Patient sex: M
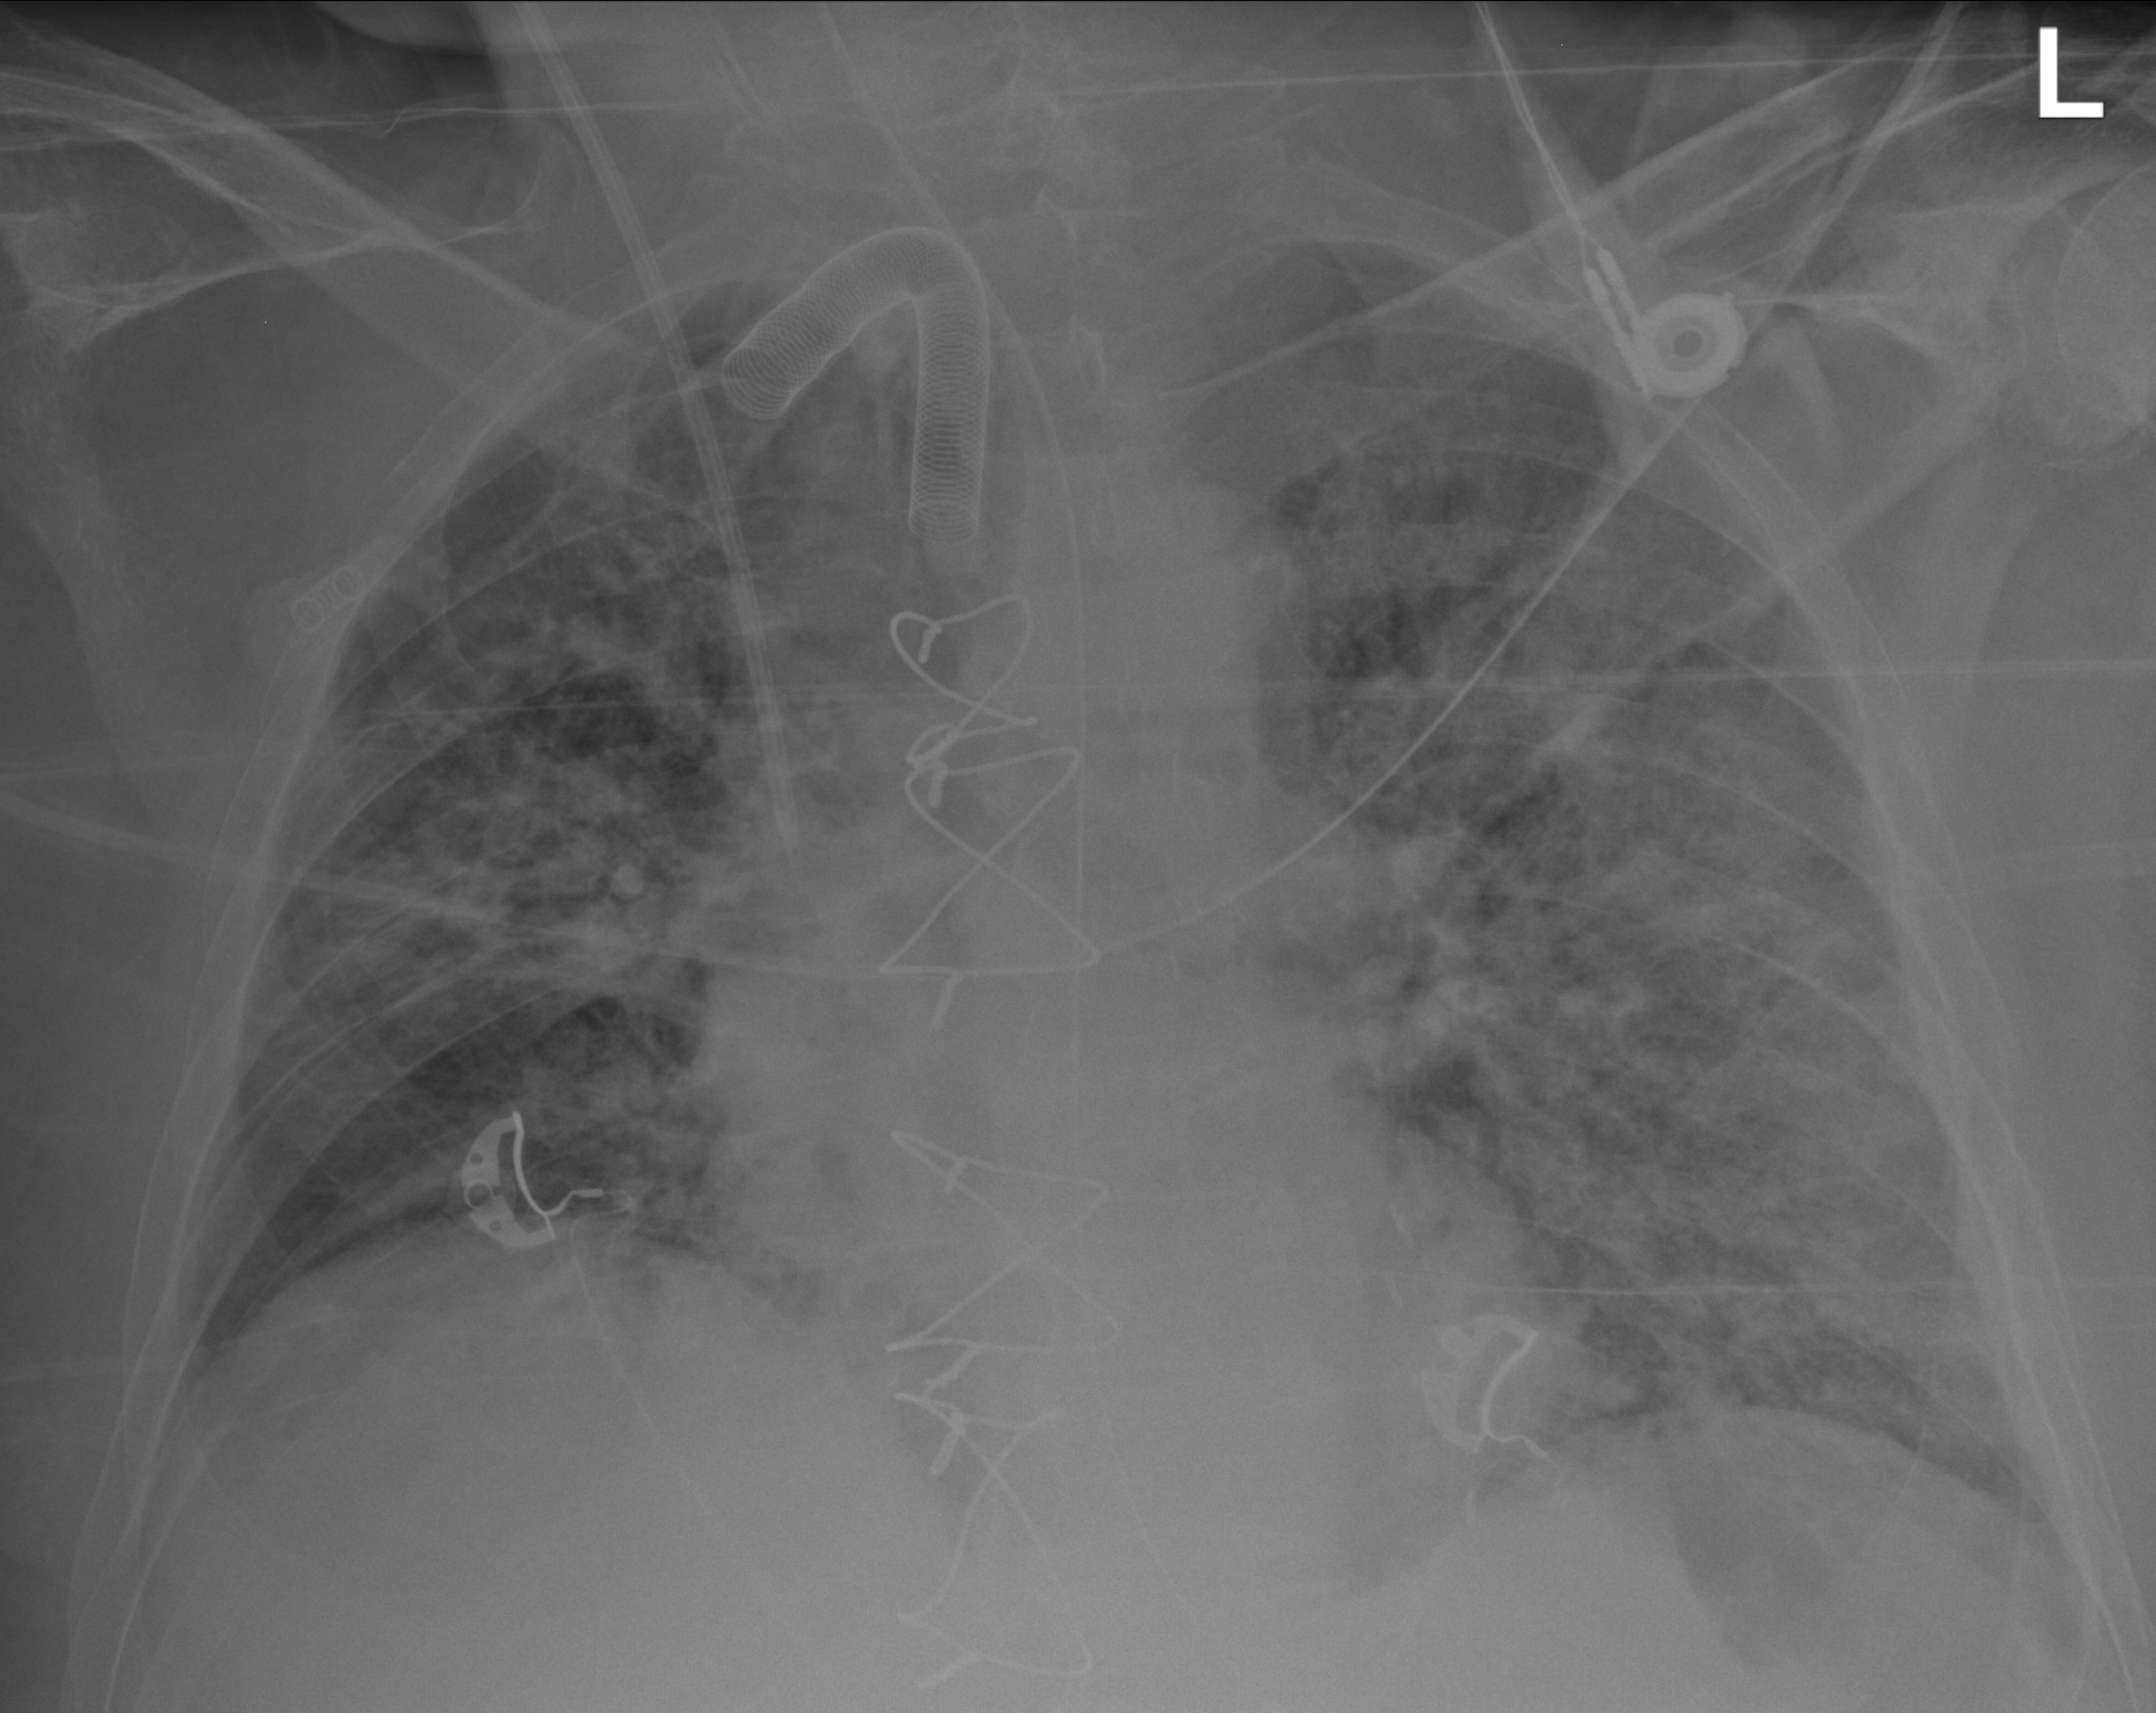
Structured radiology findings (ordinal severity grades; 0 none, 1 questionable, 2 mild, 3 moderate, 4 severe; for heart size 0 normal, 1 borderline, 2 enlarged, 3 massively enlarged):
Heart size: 0
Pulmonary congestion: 2
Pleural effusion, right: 0
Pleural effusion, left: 0
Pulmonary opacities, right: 2
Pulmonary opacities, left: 3
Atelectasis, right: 3
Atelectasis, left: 3